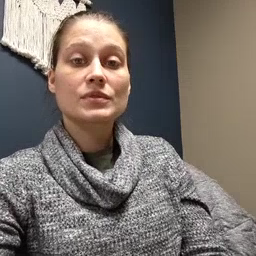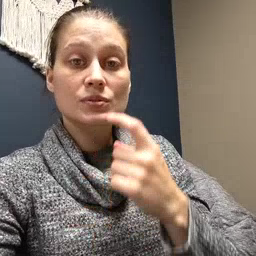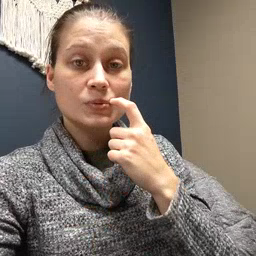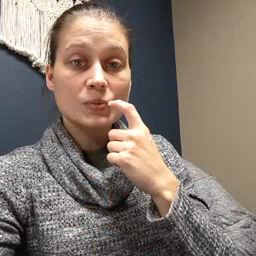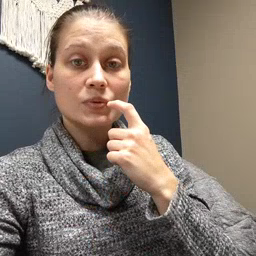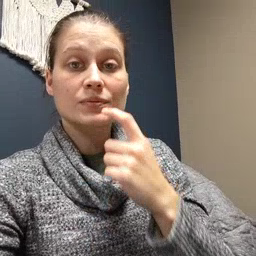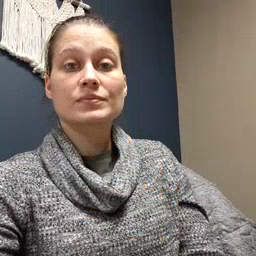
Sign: tooth